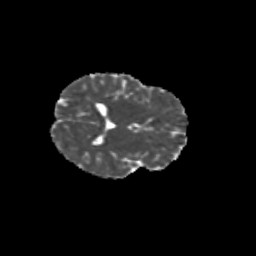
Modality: MD
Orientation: axial
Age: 12
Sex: male
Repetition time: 9.512 s
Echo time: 0.089 s